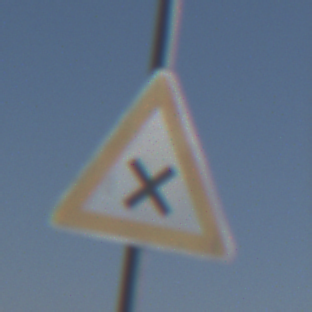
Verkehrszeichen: KreuzungOderEinmuendung
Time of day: Midday
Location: Outdoor (Nature)
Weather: Clear
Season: NotSpecified
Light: Natural